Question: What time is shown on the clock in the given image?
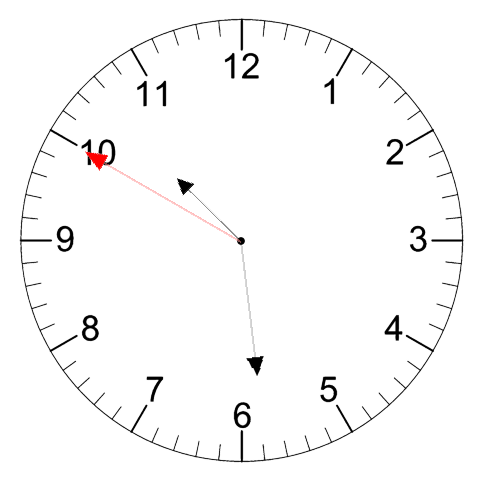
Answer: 10:28:50